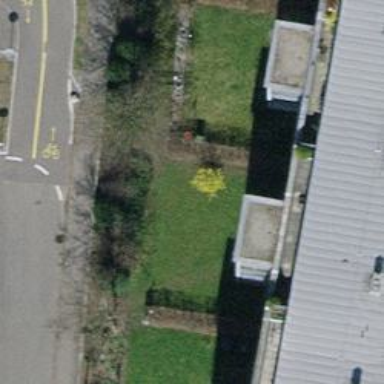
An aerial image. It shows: Hedge acting as barrier.